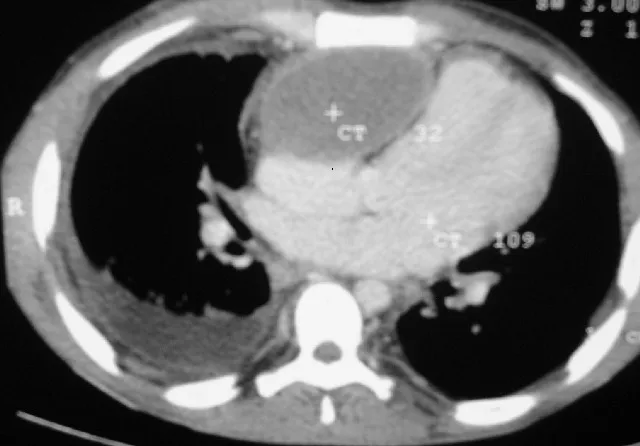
Axial CT image showing a retrosternal, anterior mediastinal fluid filled mass compressing the right ventricle and atrium. The mass has a well defined margin, non contrast enhancing and pushes RV to the left.
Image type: radiology (ct)